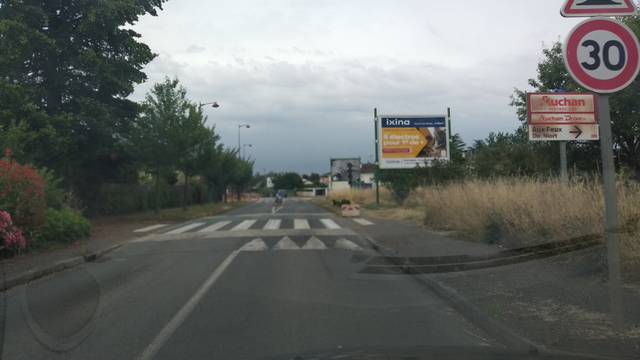
Region: France
Coordinates: 46.576, 0.3089